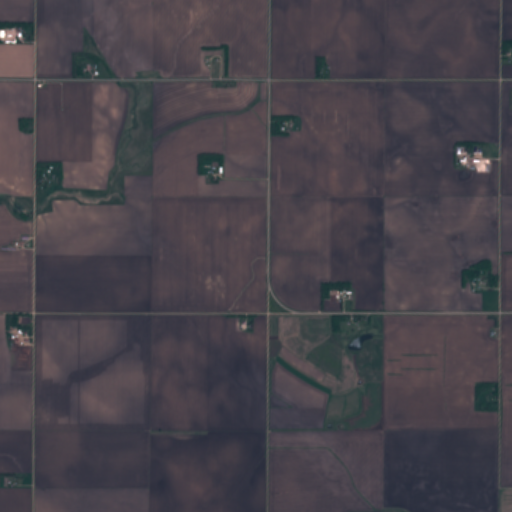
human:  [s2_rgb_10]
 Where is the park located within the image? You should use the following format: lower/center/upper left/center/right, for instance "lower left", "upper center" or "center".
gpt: The park is located in the upper center of the image.
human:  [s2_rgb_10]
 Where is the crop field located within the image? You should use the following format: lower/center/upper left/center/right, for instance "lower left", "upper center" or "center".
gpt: There is no crop field in the image.